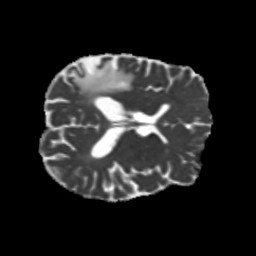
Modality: MD
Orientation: axial
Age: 47
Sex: male
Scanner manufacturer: siemens
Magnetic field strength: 3 T
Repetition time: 5.25 s
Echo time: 0.08 s